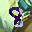
Label: 8